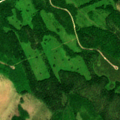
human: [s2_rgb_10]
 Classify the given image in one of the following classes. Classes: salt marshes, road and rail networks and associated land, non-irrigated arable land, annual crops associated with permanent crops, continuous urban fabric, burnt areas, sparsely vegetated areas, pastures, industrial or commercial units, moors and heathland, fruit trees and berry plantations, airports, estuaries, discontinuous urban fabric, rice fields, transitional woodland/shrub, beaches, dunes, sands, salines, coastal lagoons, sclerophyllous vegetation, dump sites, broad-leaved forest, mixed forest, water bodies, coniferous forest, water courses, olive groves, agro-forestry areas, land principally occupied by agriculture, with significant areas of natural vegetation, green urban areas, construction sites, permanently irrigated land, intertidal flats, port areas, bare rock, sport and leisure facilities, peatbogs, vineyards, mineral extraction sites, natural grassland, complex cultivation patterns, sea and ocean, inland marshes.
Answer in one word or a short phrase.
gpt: coniferous forest, mixed forest, transitional woodland/shrub